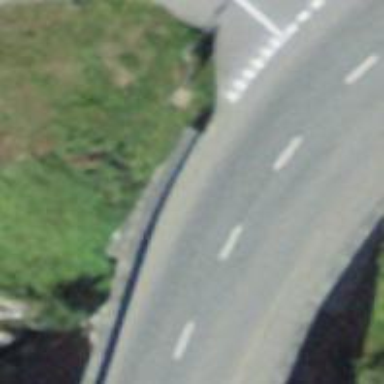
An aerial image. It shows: Primary highway on asphalt bridge.